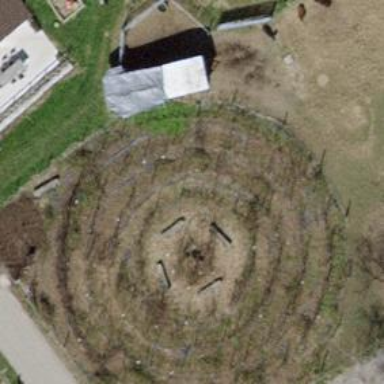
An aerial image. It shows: Maze attraction.